Question: The problem is demonstrated in the image below

In other words, how to exactly compute the x and y coordinates for every frame?
'''
ctx.arc(x,y,radius,0,pi*2,false)
'''
because after incrementing one coordinate, I have a problem how to compute the other
I tried this but doesn't work
'''
var step=2,x=100,y=100,r=50,coordinates=[[x,y-r]];
for(var i=1;i <r;i+=step){
bx=x;
x+=step;
y=y-Math.sqrt(Math.pow(r,2)-Math.pow(bx-x,2))
coordinates[i]=[x,y];
}
'''
a jsfiddle will be appreciated.
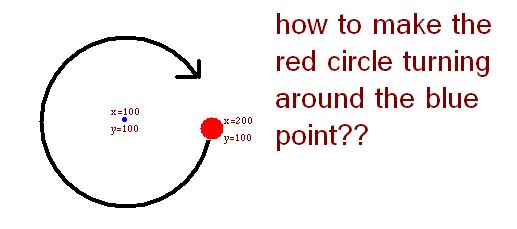
Answer: '''
var canvas = document.querySelector("#c");
var ctx = canvas.getContext("2d");
var centerX = canvas.width / 2;
var centerY = canvas.height / 2;
var speed = 10; // Lower is faster
function animate(t){
ctx.save();
ctx.clearRect (0 , 0 ,canvas.width ,canvas.height );
ctx.translate(canvas.width/2, canvas.height/2);
// First circle
ctx.beginPath();
ctx.arc(0, 0, 5, 0, 2 * Math.PI, false);
ctx.fillStyle = 'blue';
ctx.fill();
ctx.closePath();
// rotate + move along
ctx.rotate((t/speed)/100);
ctx.translate(100,0);
// Orbiting cirle
ctx.beginPath();
ctx.arc(0, 0, 10, 0, 2 * Math.PI, false);
ctx.fillStyle = 'red';
ctx.fill();
ctx.closePath();
ctx.restore();
requestAnimationFrame(animate);
}
requestAnimationFrame(animate);
'''
'''
canvas {
border: 1px solid black;
}
'''
'''
<canvas id="c" width="512" height="512"></canvas>
'''